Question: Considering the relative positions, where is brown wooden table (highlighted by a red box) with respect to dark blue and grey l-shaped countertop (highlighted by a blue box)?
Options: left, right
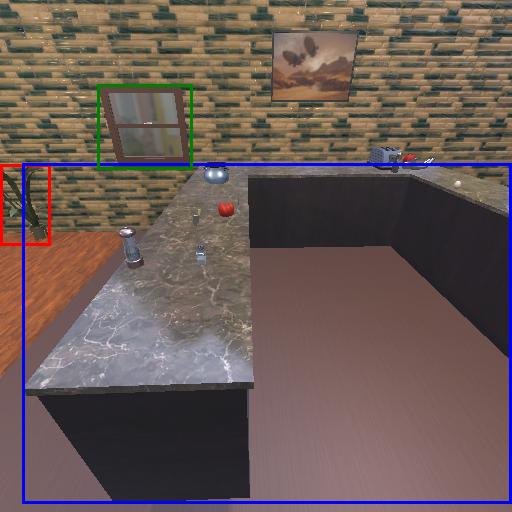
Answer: left